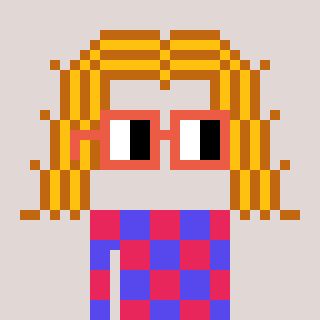
a pixel art character with square orange glasses, a hair-shaped head and a computerblue-colored body on a warm background